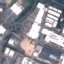
Land use / land cover class: Industrial